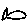
Label: fish